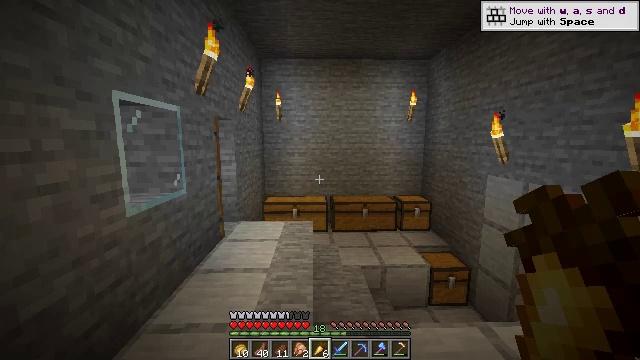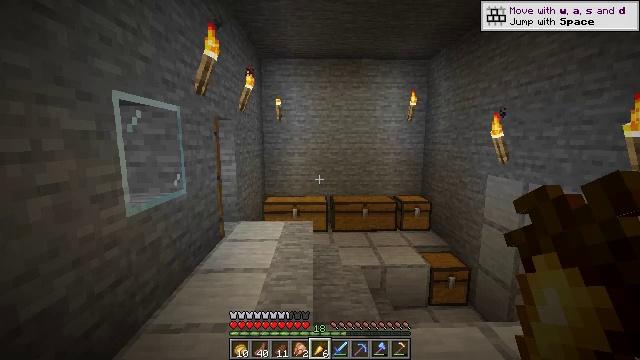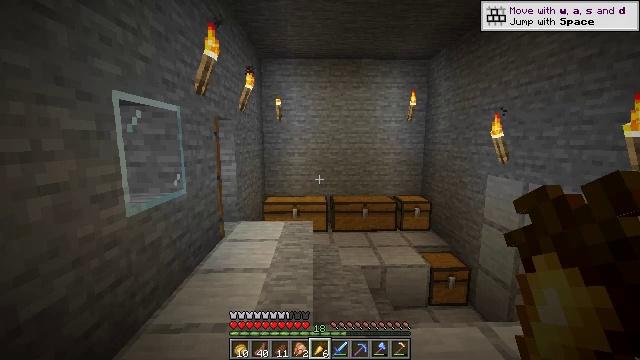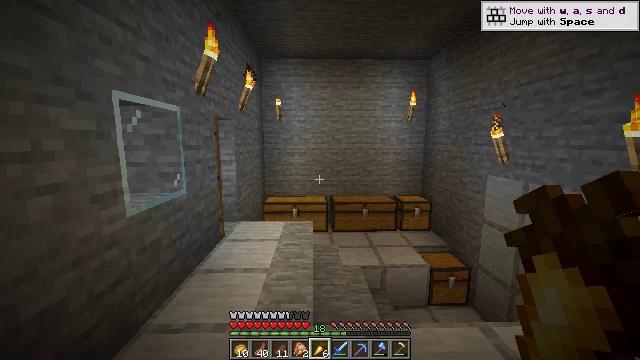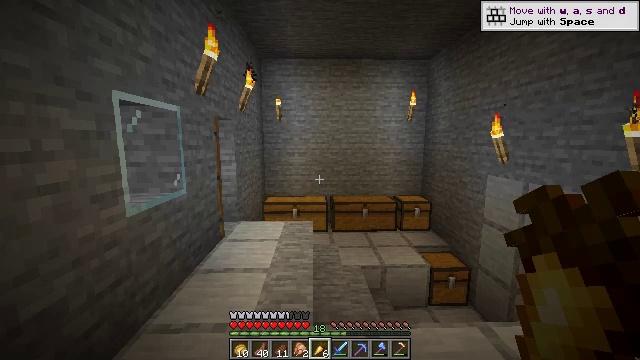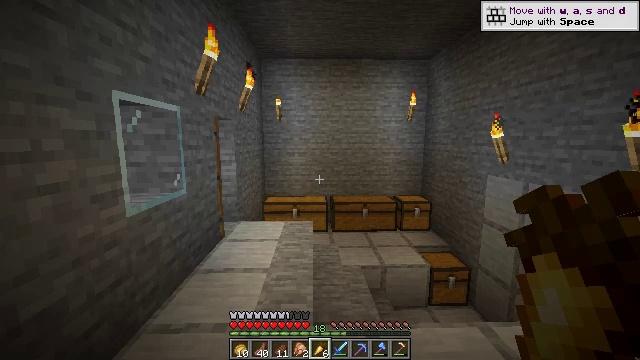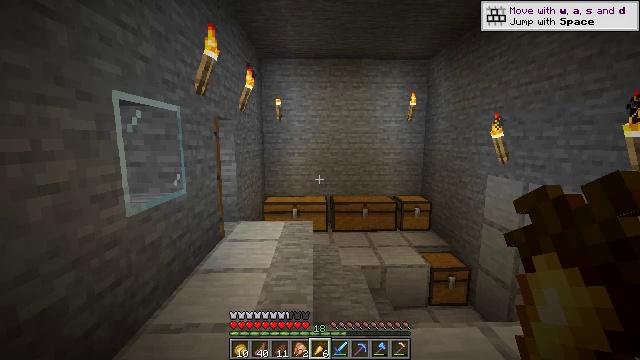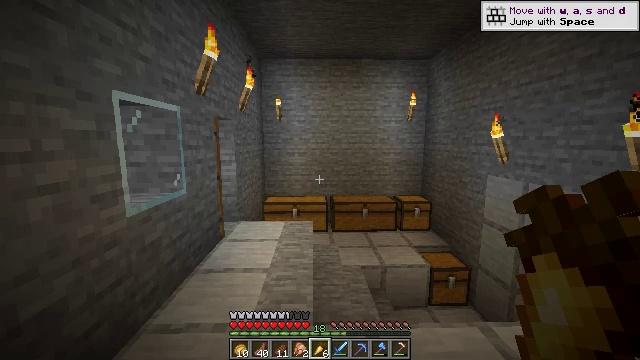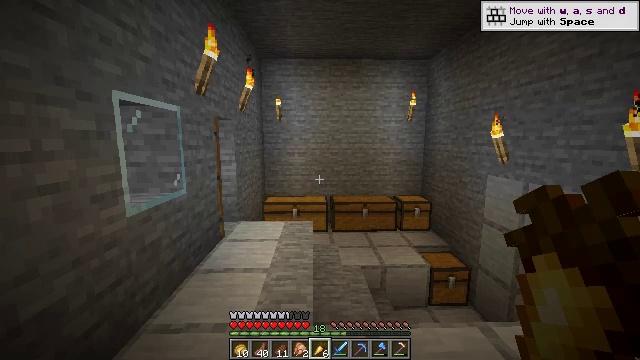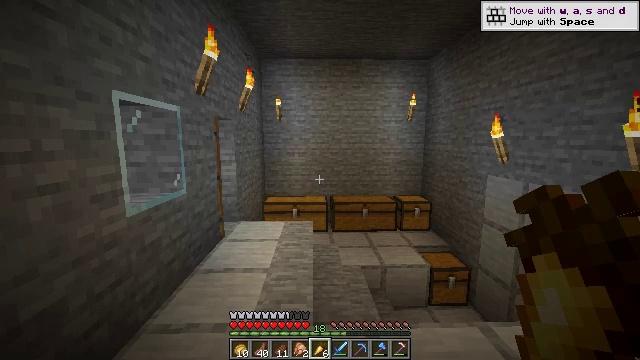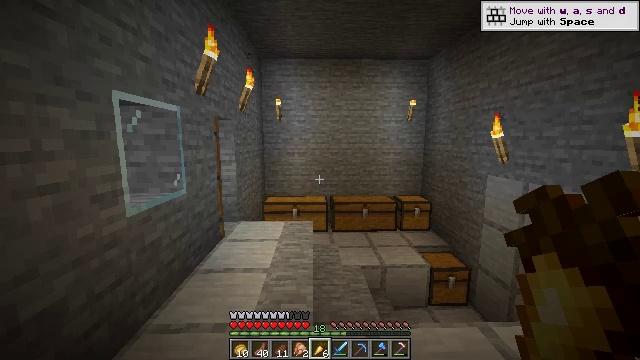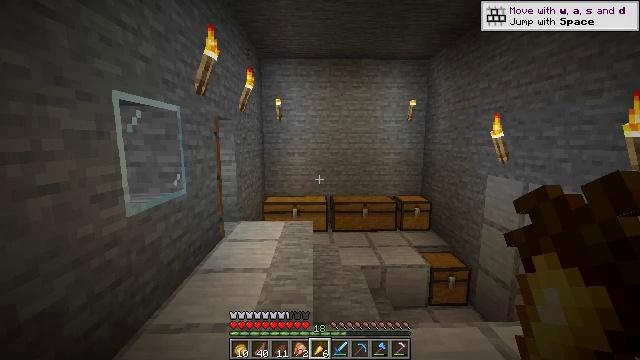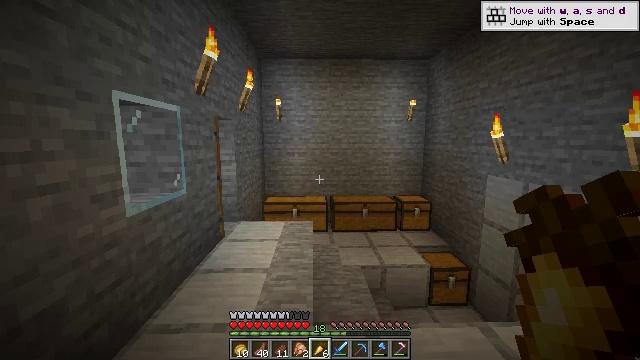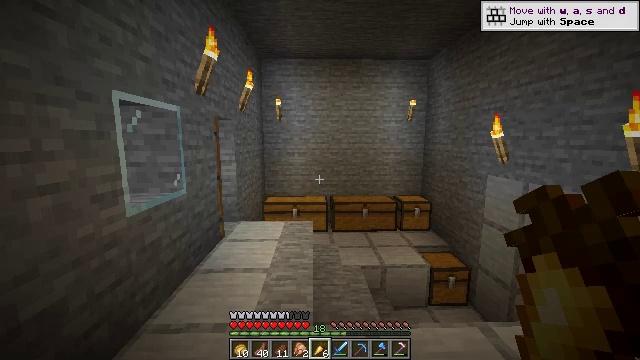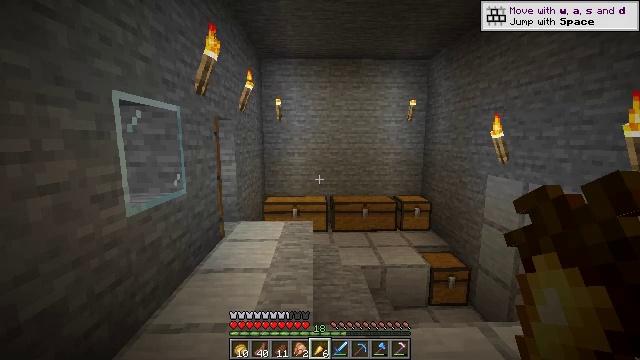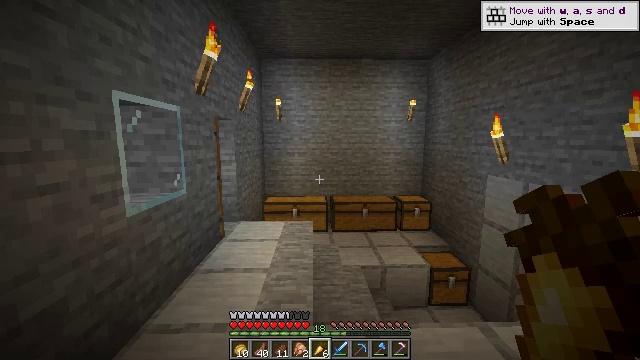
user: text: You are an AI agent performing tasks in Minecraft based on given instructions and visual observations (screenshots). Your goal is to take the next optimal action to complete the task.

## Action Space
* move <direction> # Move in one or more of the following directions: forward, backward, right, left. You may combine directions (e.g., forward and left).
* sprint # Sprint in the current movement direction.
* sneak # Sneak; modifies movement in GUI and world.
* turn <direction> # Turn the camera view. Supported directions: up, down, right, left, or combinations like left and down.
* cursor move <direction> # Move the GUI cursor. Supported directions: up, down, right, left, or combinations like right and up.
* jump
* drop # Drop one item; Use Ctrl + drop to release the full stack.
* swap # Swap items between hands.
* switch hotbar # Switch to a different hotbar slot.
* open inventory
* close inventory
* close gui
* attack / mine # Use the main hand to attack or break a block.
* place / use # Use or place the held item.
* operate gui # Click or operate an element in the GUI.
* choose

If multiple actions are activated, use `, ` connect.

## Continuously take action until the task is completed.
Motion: motion action
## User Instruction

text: Put iron, stick, and plank in the crafting grid to craft a tripwire hook.
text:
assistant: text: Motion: no_op
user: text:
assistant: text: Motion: no_op
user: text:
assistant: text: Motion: no_op
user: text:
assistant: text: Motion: no_op
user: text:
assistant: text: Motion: no_op
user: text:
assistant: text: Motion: no_op
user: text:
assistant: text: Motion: no_op
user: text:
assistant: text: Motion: no_op
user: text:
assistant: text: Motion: no_op
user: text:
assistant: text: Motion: no_op
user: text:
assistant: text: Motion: no_op
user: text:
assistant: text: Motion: no_op
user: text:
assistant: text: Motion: no_op
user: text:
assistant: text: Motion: no_op
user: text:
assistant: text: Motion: no_op
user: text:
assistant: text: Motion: no_op
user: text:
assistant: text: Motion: no_op
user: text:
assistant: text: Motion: no_op
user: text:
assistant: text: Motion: no_op
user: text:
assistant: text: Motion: no_op
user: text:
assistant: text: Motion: no_op
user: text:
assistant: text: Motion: no_op
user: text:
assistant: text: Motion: no_op
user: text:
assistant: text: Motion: no_op
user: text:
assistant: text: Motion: no_op
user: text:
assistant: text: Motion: no_op
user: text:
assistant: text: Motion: no_op
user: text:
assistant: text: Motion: no_op
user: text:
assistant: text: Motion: no_op
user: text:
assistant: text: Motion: no_op